Aerial crown-view tile of a tropical tree (Barro Colorado Island, Panama), acquired 20240918:
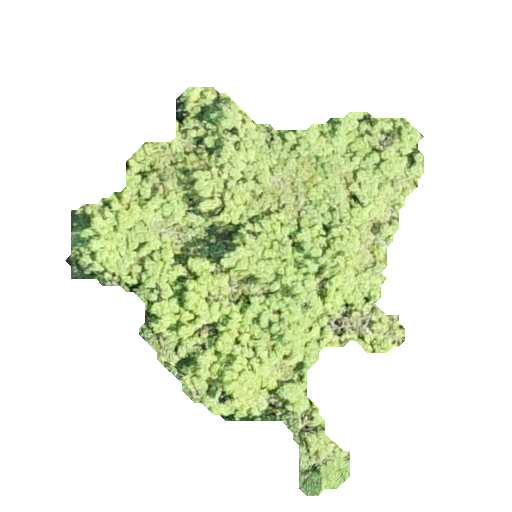
Species: Tabebuia rosea
GBIF accepted scientific name: Tabebuia rosea
Crown area: 121.915 m²